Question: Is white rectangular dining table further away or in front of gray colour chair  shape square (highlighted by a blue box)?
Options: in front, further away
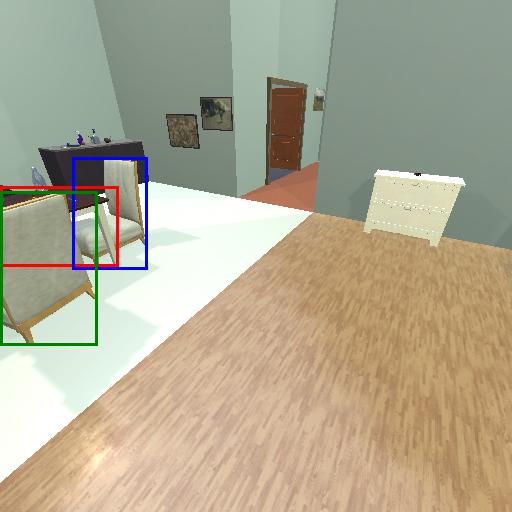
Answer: in front